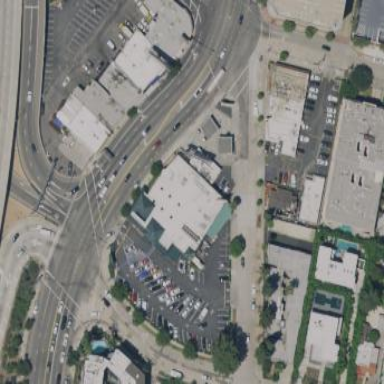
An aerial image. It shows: Supermarket building.